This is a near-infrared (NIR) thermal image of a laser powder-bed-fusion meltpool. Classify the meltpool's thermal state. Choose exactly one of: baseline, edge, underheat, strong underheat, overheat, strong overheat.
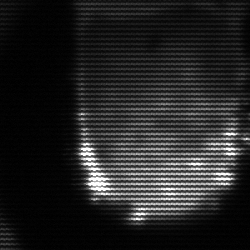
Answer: baseline